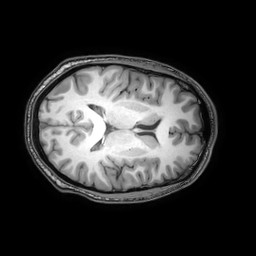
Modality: T1w
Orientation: axial
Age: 23
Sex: male
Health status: healthy
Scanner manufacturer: philips
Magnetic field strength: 3 T
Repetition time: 0.0079 s
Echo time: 0.0035 s